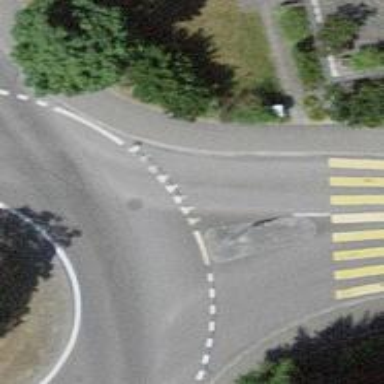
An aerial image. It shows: Road with "give way" sign.